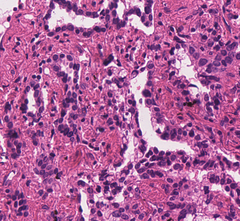
Tumor epithelial tissue: yes
Tumor-associated stroma tissue: yes
Normal tissue: no